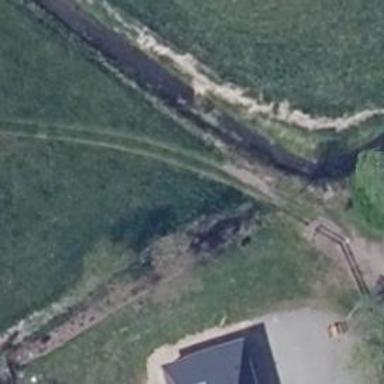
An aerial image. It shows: Track with grade 4 track type.